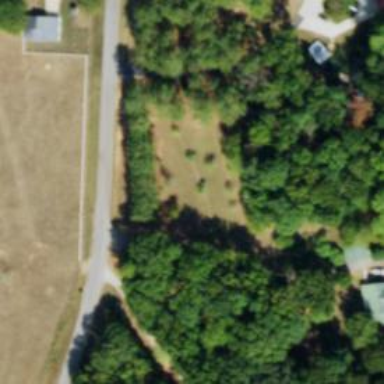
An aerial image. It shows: Driveway.